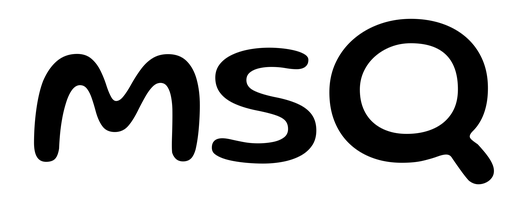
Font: Gluten_Regular